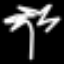
Label: palm tree